Interaction volume radius: 10 \u00c5
Interaction volume height: 35 \u00c5
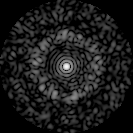
Disorder parameter: 0.8407